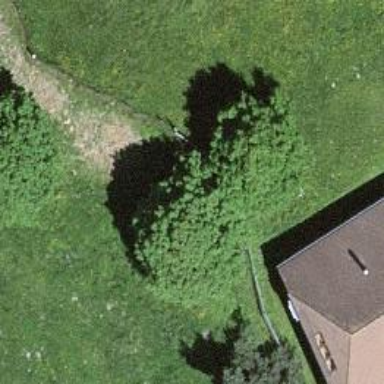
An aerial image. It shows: Kissing gate.